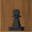
Piece: bP